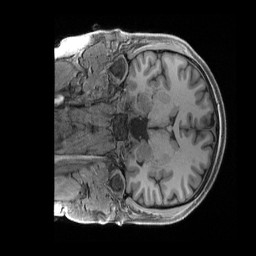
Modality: T1w
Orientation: coronal
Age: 21
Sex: male
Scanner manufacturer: siemens
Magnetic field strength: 3 T
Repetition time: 2.4 s
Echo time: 0.00228 s